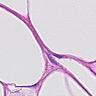
Metastatic tissue present: no